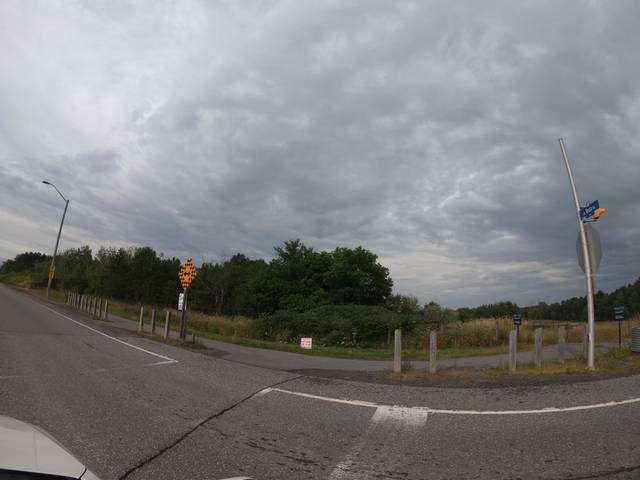
Region: Canada
Coordinates: 45.326, -75.806